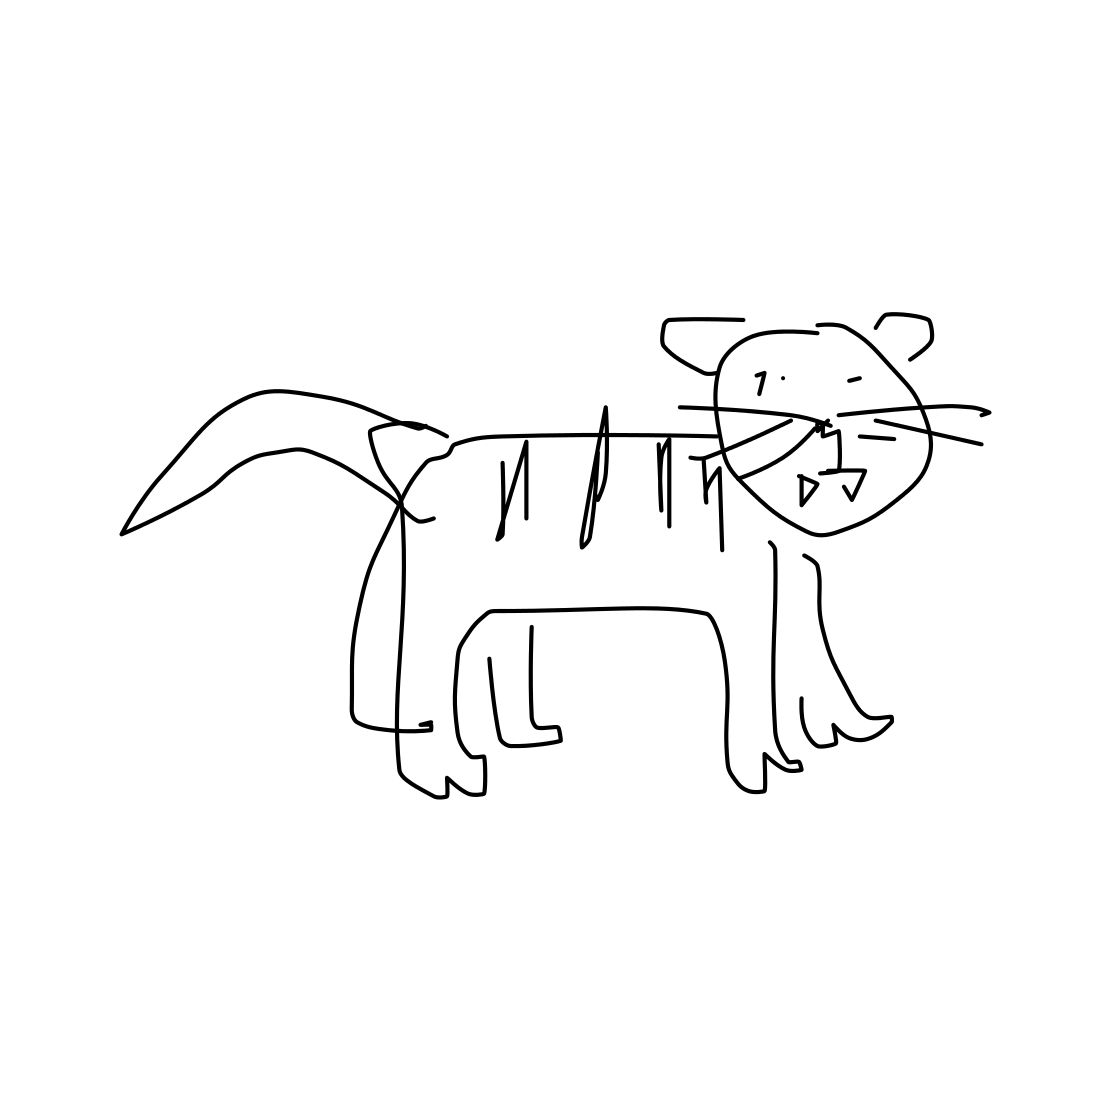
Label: tiger